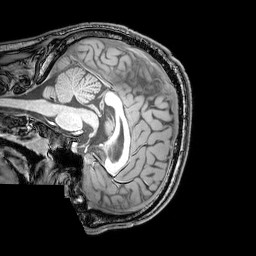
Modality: T1w
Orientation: sagittal
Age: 25
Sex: male
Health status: healthy
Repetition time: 0.081 s
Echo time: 0.037 s